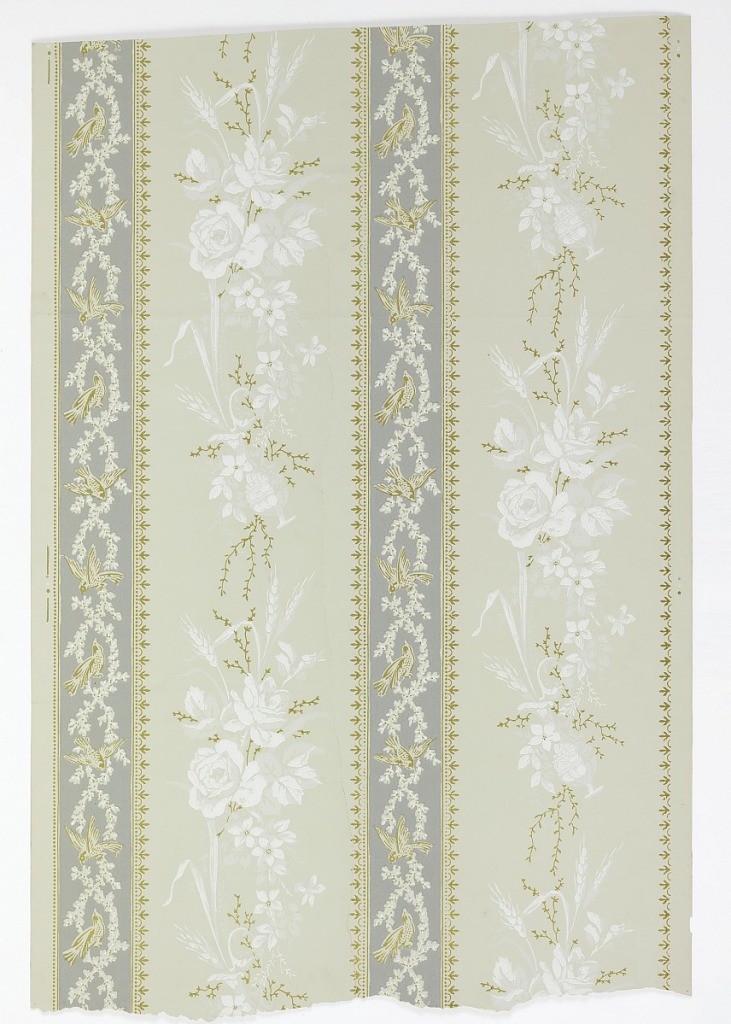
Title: Sidewall
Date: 1860–80
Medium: Machine-printed
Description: Stripe design with 2 light-colored broad bands and 2 darker narrow bands.  The wide bands contain 2 alternating motifs: a group of flowers, with foliage and wheat, and a vase with a bouquet of flowers.  Printed in white and light gray  with metallic gold sprigs.  The narrow bands contain intertwined vines forming a guilloche pattern with a bird in the center. Printed with white and gold highlights.